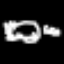
Label: frog